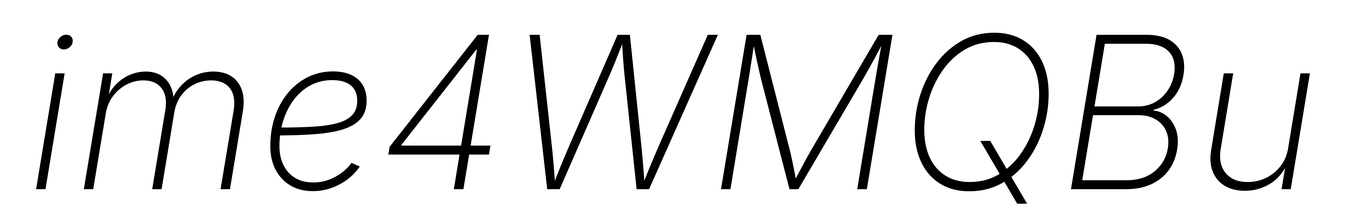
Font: Inter-Italic_ExtraLight_Italic